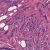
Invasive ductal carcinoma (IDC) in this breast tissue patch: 1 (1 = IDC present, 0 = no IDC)